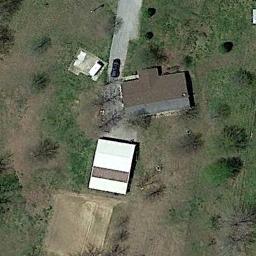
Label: sparse_residential